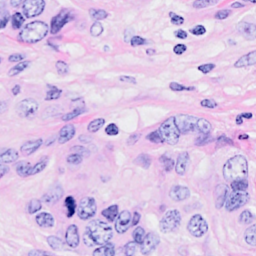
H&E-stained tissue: Breast